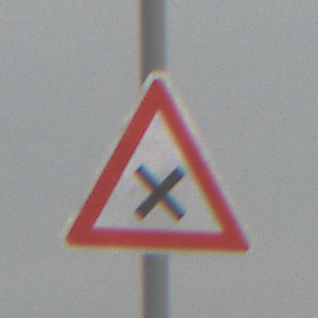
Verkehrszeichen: KreuzungOderEinmuendung
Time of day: MorningAfternoon
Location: Outdoor (Nature)
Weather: Overcast
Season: Winter
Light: Natural